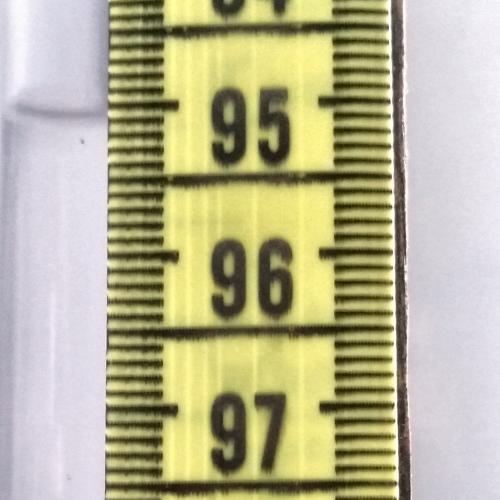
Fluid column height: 95.1 cm